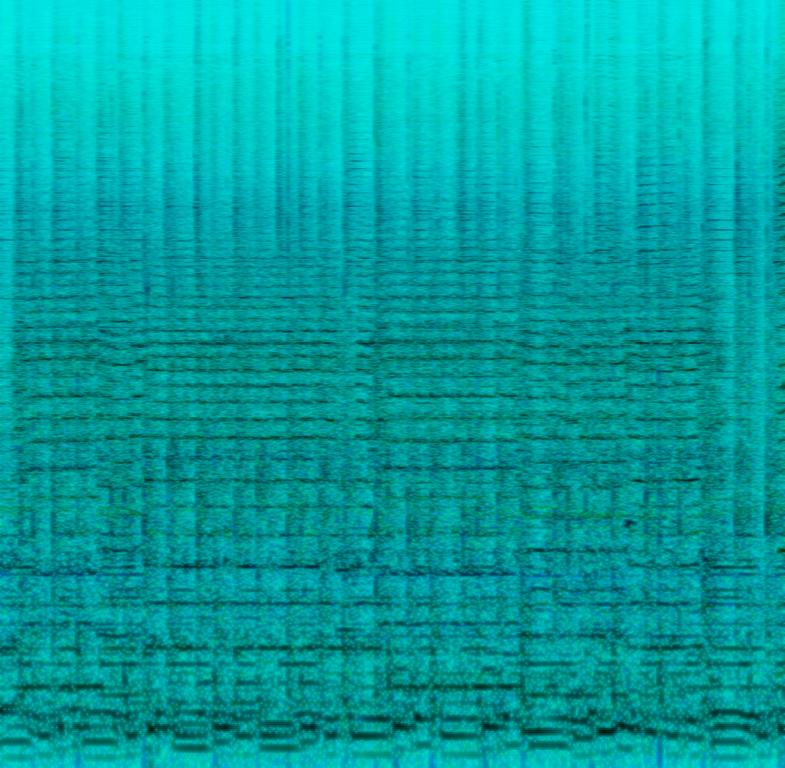
The low quality recording features a cover of a latin urban song that consists of a groovy bass guitar, acoustic rhythm guitar, hand tapping and electric guitar solo playing over it in the first half of the loop, followed by harmonica solo in the second half of the loop. It sounds passionate and energetic.